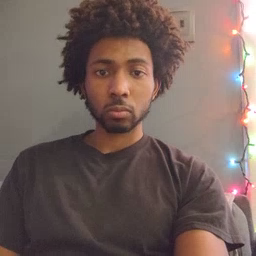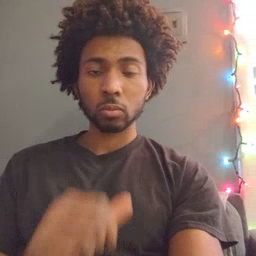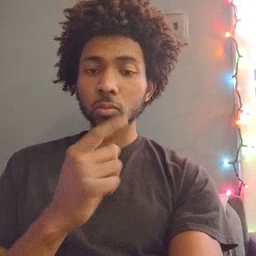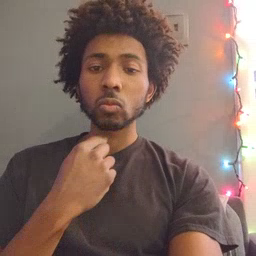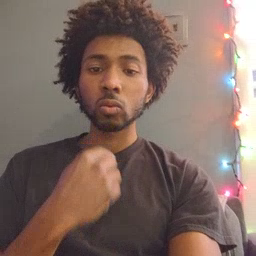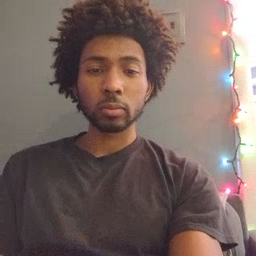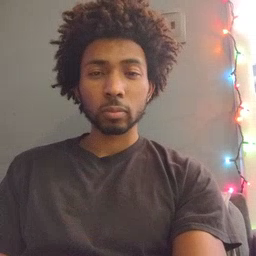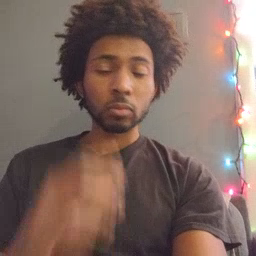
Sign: red